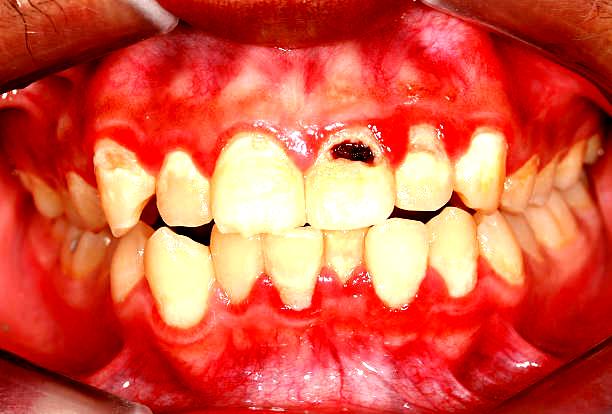
Condition: Gingivitis